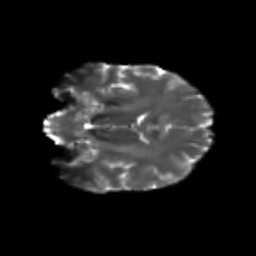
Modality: T2w
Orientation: coronal
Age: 19
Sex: female
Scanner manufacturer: siemens
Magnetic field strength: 3 T
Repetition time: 3.5 s
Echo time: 0.104 s